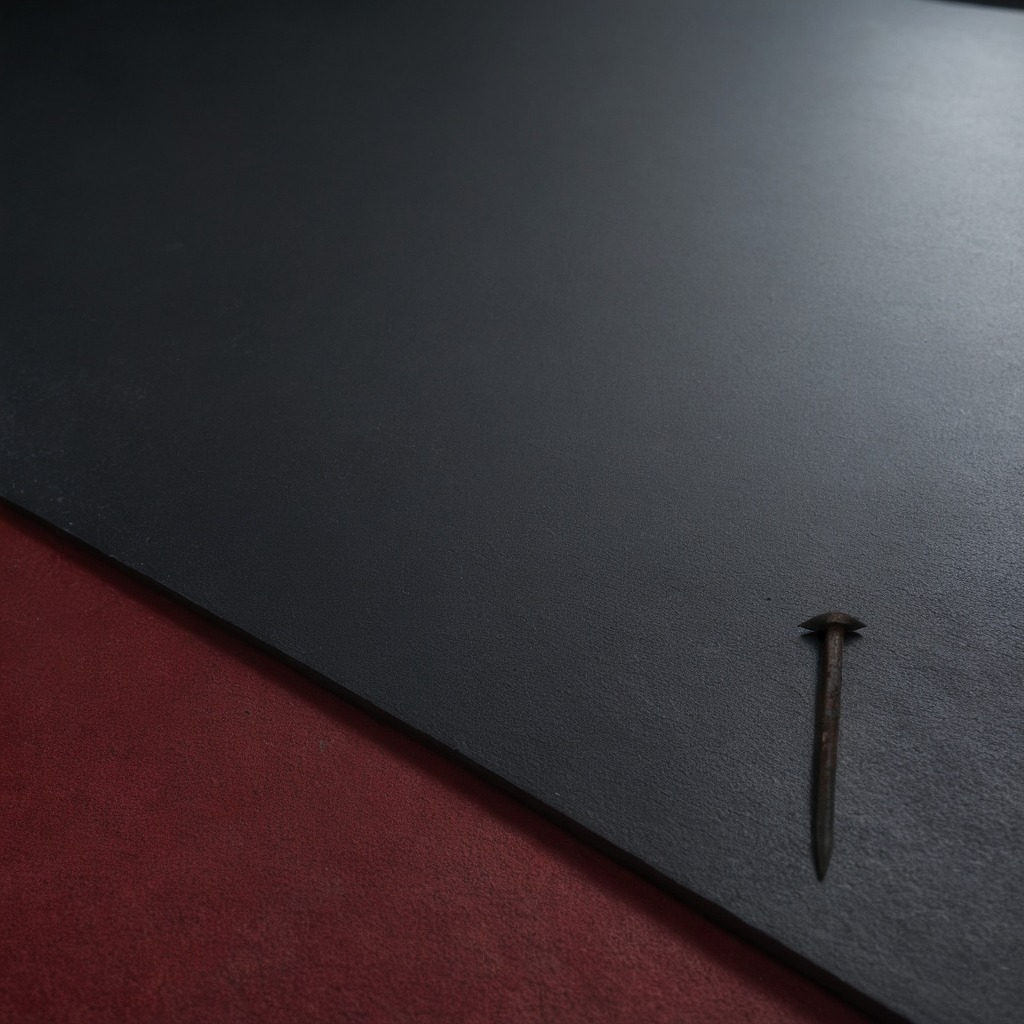
An iron nail lies on a clean granite tabletop covered with a red rubber mat inside a workshop at night dim ambient light soft shadows worn but beneath the mat